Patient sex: F
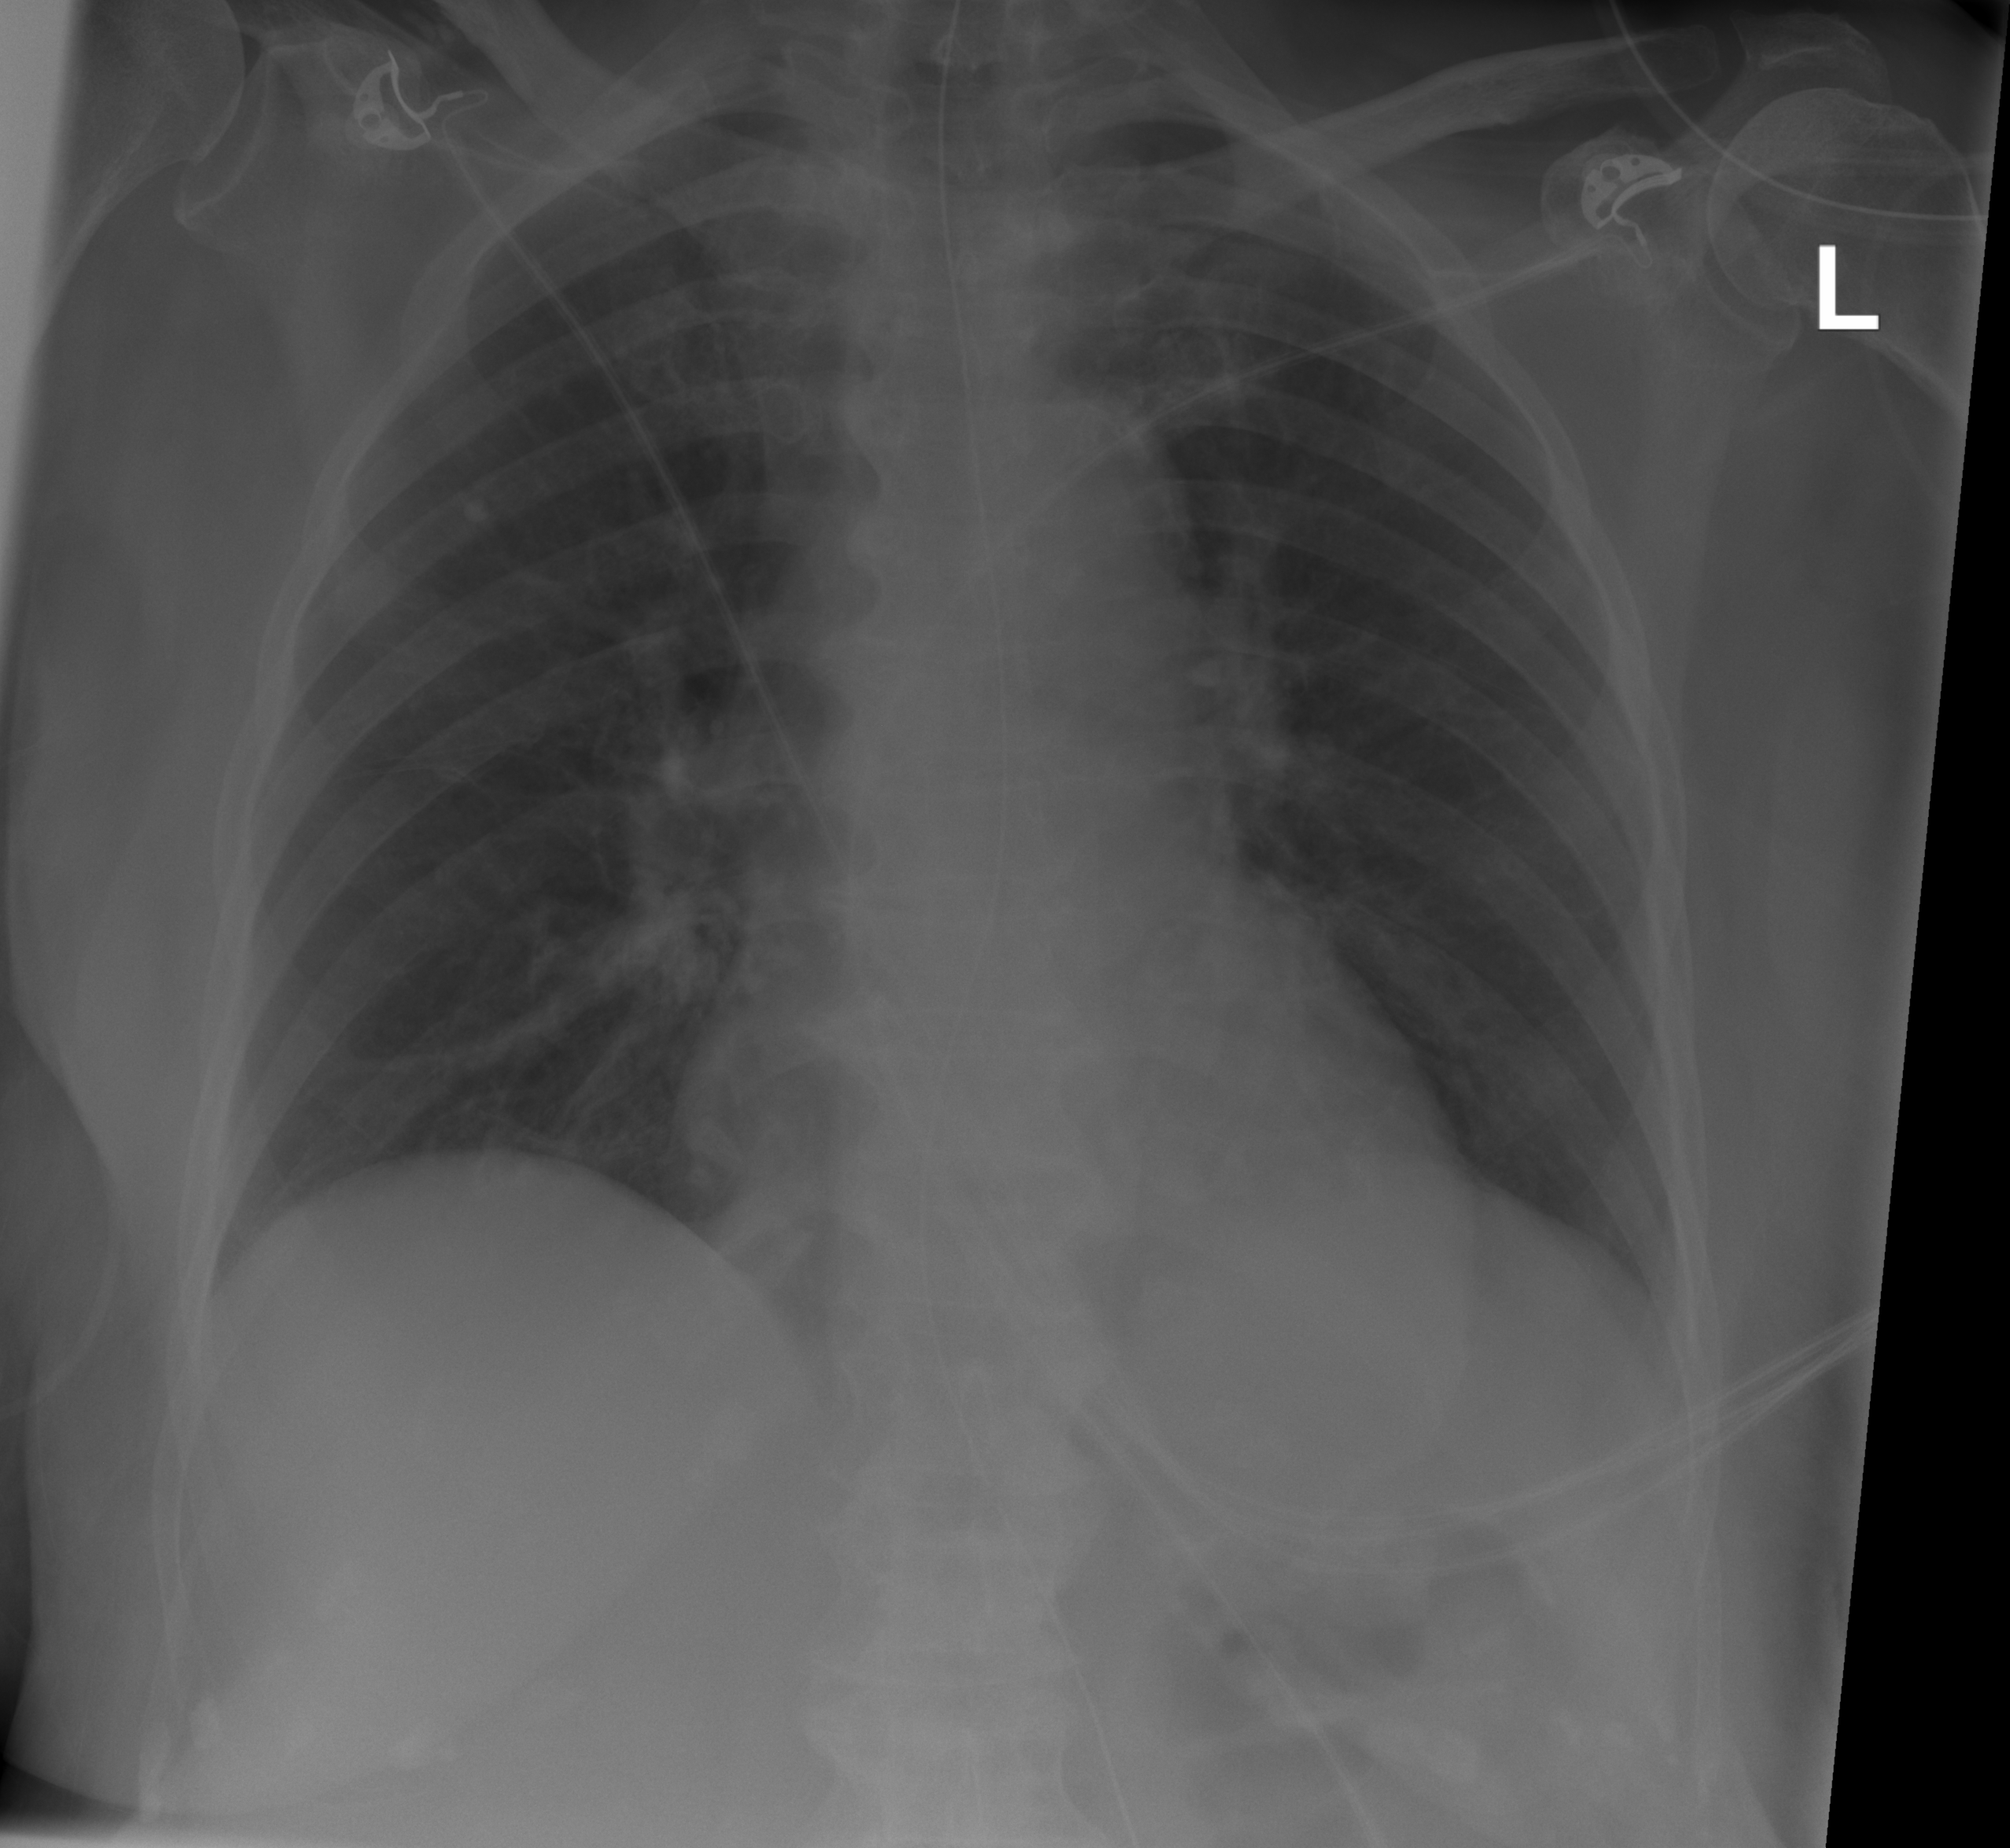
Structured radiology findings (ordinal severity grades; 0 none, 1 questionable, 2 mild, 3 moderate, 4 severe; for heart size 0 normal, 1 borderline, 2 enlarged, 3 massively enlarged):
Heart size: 0
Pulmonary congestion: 1
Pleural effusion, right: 0
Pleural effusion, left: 0
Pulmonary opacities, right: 0
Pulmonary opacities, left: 0
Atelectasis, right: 1
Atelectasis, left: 0